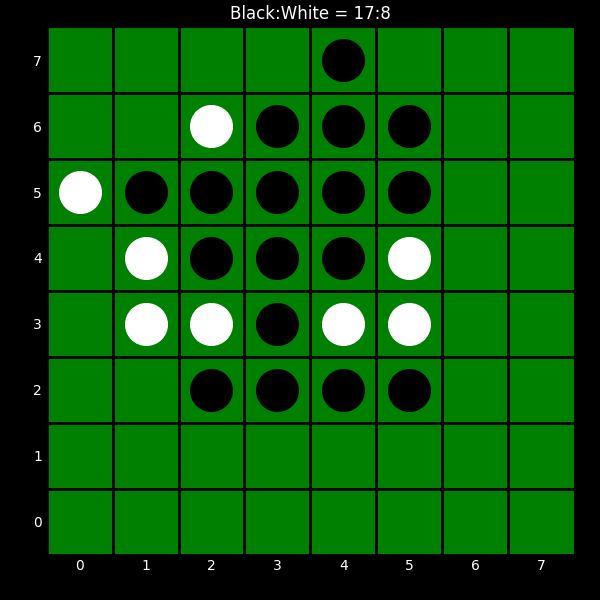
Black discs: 17
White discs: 8